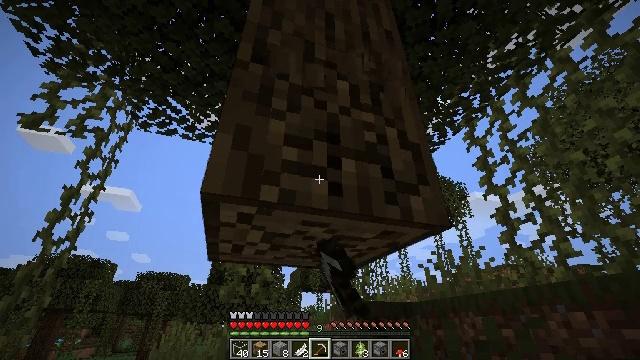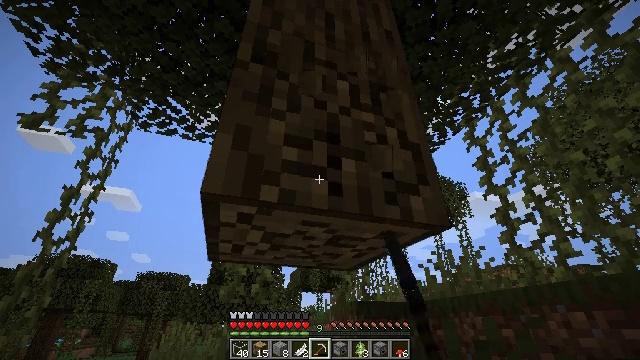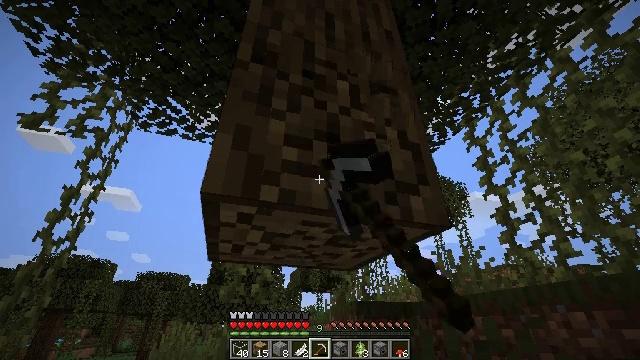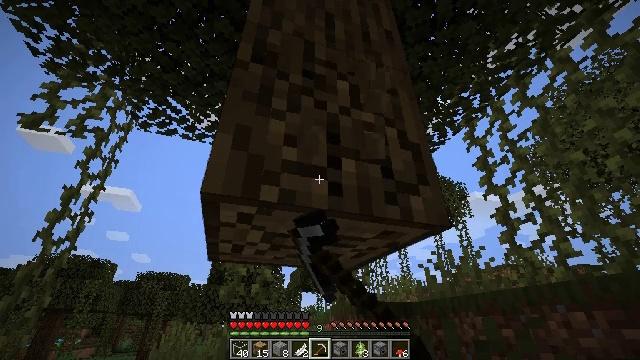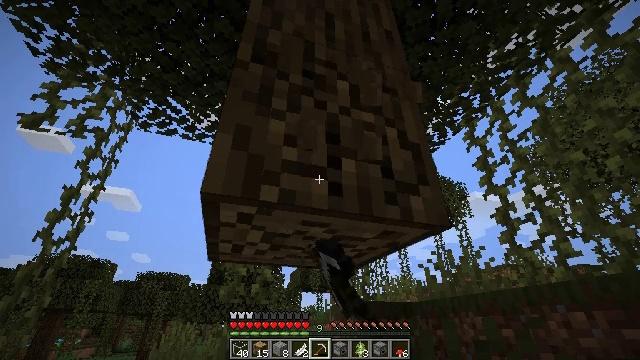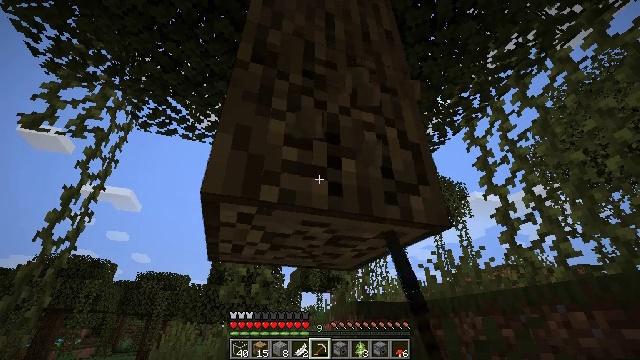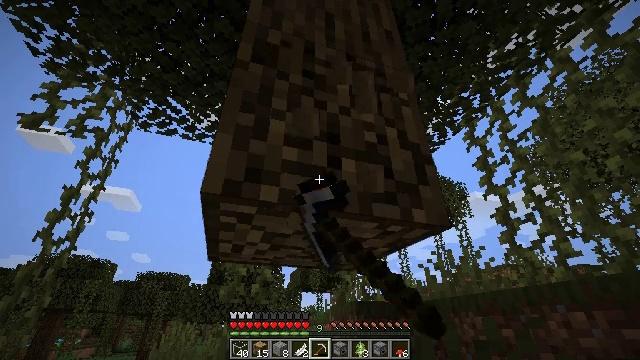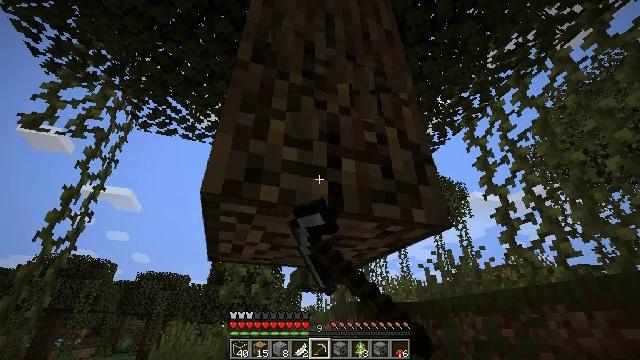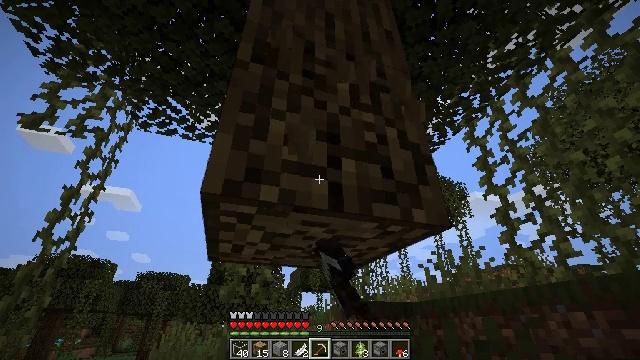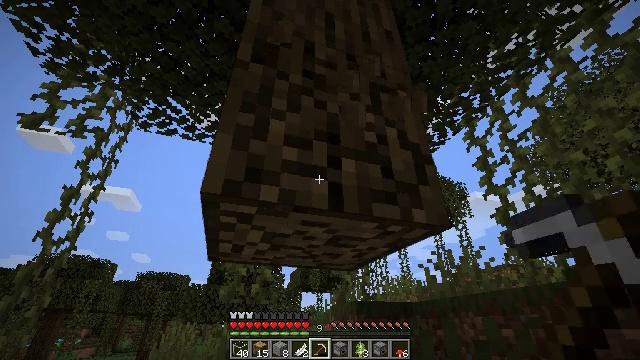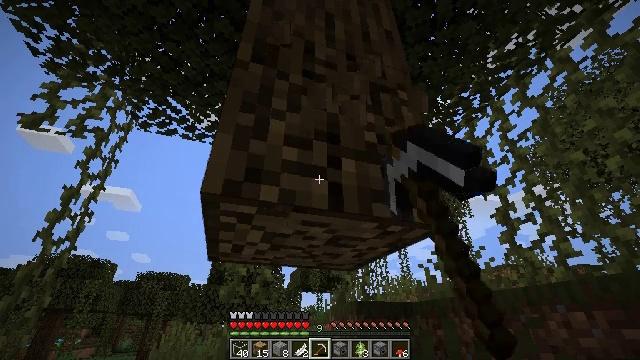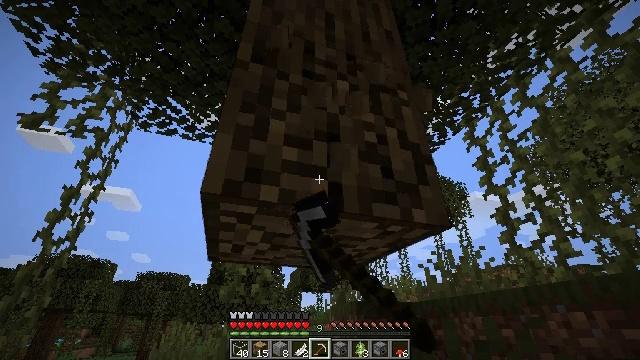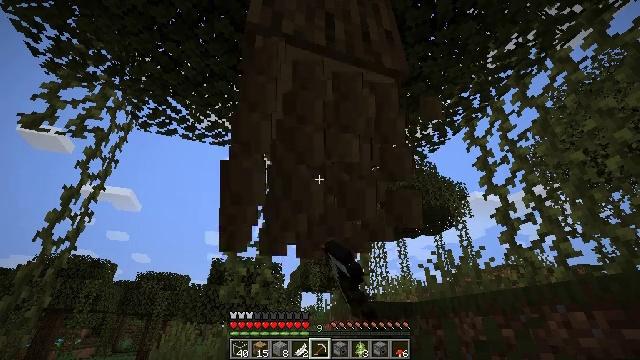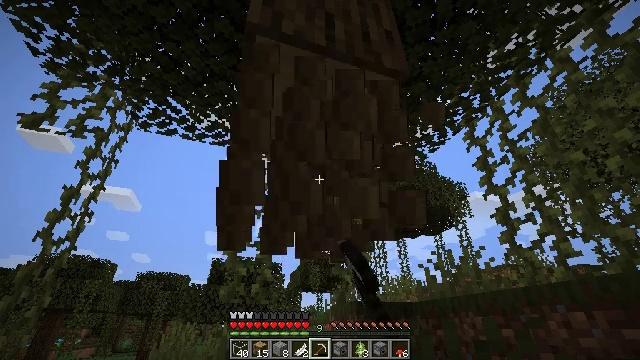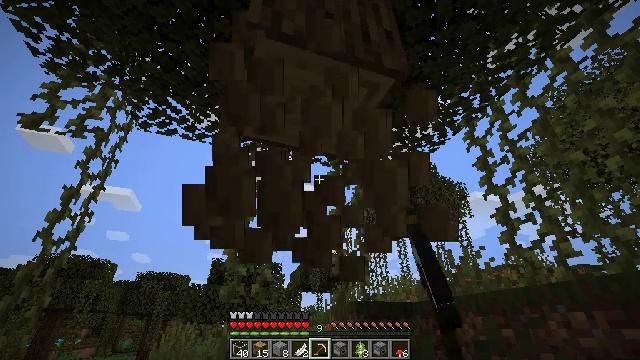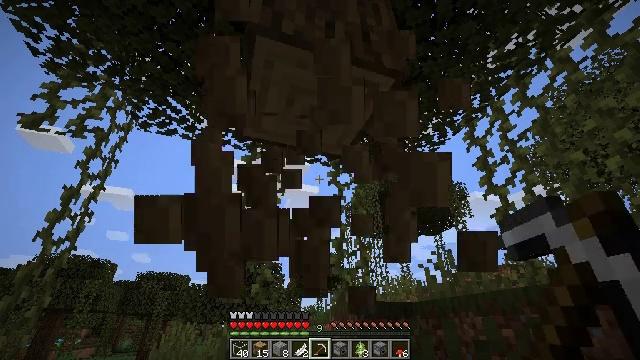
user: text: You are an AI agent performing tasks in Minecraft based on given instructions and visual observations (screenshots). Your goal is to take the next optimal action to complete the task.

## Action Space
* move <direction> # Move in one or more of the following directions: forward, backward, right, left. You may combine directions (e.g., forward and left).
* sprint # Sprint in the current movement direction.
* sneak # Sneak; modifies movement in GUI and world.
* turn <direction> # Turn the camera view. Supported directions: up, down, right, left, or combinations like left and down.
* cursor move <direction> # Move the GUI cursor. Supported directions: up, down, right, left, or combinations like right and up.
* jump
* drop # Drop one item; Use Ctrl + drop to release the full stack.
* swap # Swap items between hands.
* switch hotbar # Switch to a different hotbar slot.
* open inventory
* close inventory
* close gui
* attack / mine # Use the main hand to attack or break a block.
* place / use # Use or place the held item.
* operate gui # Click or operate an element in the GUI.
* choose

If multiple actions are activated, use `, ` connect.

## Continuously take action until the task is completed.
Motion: motion action
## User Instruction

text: Break the tree to get oak logs.
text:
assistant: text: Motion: attack / mine
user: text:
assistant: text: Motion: attack / mine
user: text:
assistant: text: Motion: attack / mine
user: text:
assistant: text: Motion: attack / mine
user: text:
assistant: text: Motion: attack / mine
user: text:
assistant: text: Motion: attack / mine
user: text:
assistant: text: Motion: attack / mine
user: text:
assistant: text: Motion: attack / mine
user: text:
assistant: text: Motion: attack / mine
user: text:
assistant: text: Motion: attack / mine
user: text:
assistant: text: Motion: attack / mine
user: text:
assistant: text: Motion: attack / mine
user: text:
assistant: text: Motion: attack / mine
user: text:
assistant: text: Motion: attack / mine
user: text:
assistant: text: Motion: attack / mine
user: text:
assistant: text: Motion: attack / mine
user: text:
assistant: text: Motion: attack / mine
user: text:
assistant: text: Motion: no_op
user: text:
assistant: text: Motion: no_op
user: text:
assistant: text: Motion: no_op
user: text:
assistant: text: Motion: turn down
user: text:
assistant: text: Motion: turn down
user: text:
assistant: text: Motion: turn down
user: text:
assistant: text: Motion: turn left and down
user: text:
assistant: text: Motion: turn left and down
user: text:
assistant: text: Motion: turn down
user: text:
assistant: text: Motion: turn down
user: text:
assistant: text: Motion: turn down
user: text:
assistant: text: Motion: no_op
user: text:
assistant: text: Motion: no_op